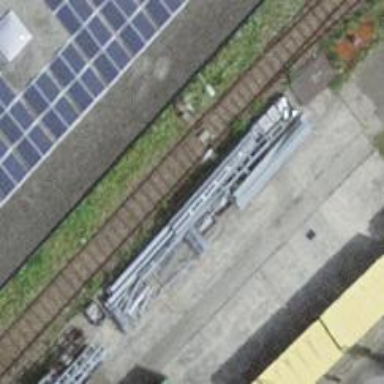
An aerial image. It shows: Railway switch.